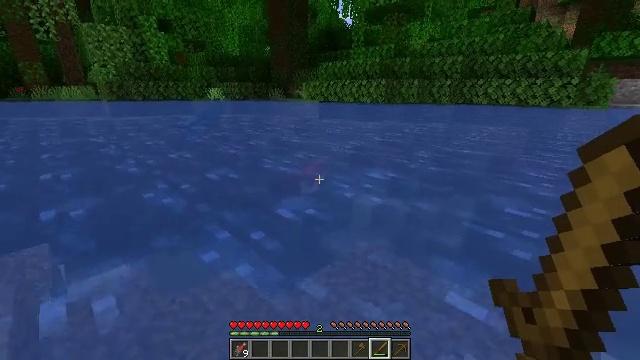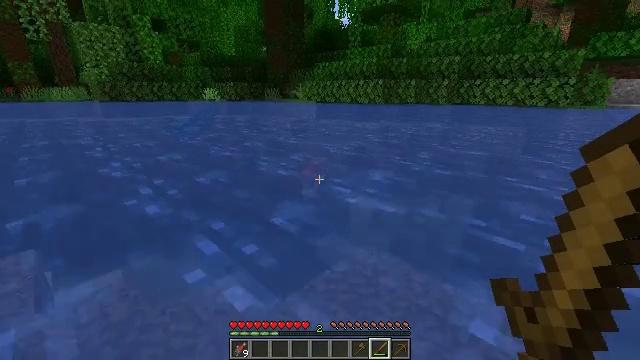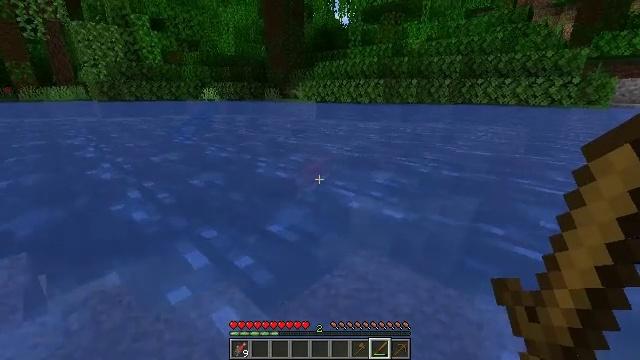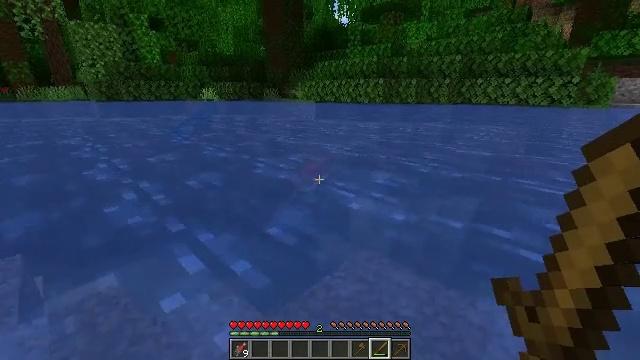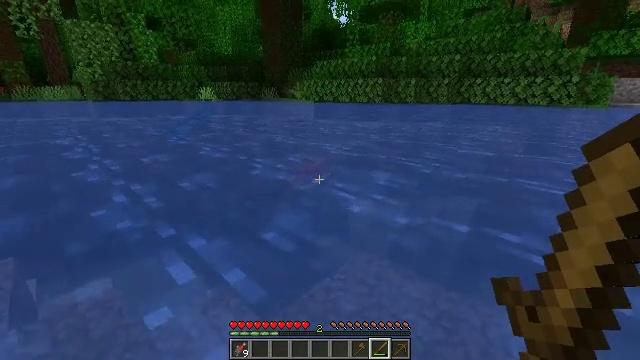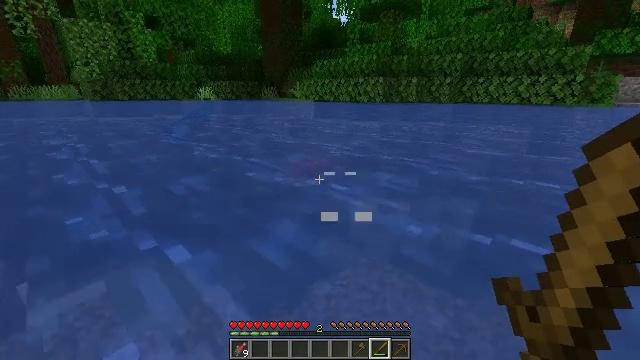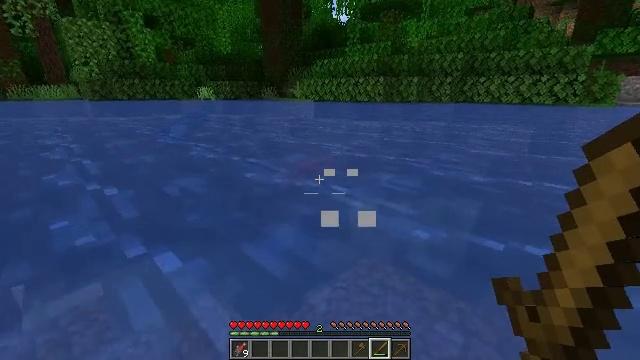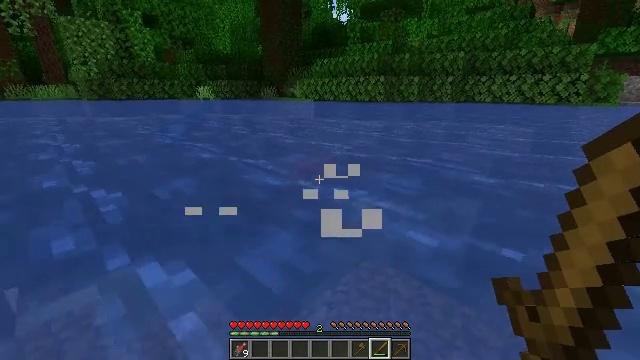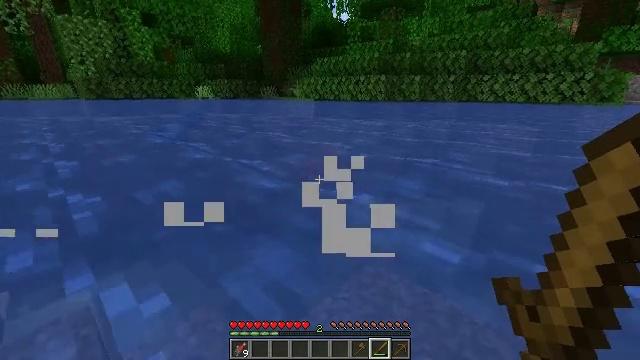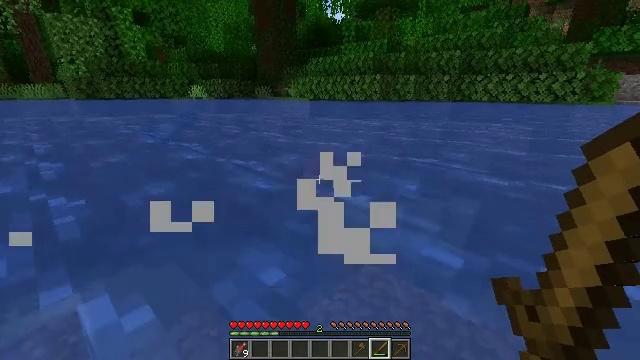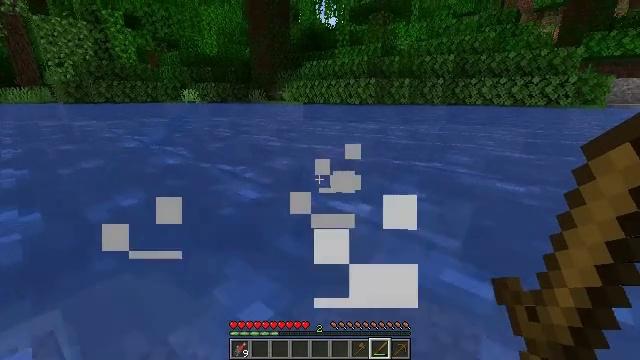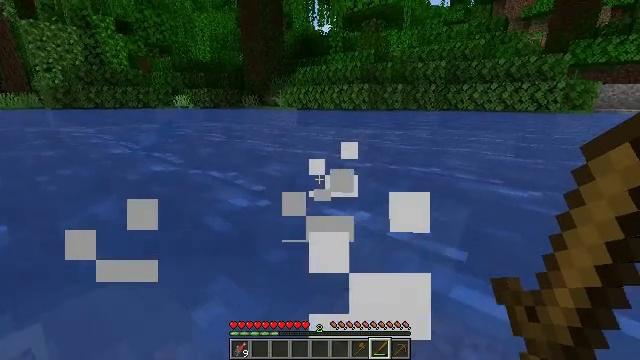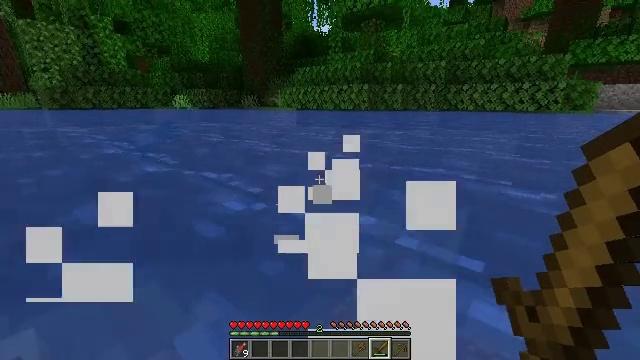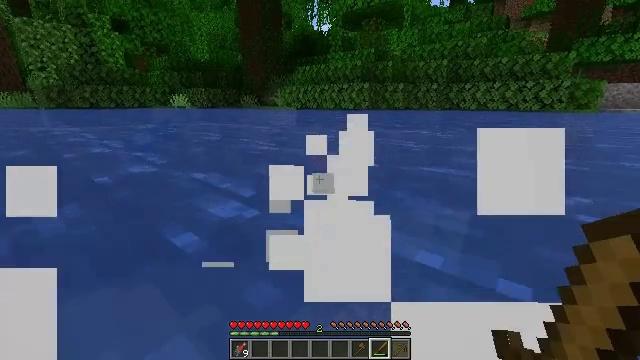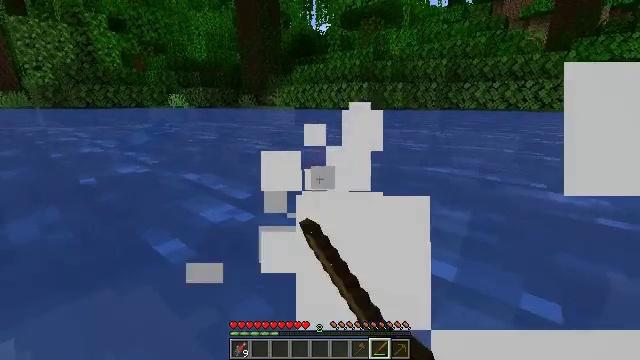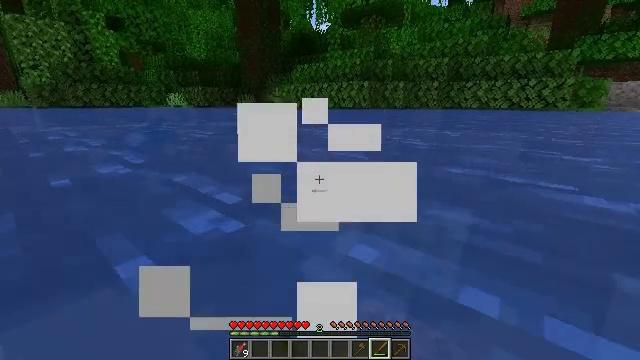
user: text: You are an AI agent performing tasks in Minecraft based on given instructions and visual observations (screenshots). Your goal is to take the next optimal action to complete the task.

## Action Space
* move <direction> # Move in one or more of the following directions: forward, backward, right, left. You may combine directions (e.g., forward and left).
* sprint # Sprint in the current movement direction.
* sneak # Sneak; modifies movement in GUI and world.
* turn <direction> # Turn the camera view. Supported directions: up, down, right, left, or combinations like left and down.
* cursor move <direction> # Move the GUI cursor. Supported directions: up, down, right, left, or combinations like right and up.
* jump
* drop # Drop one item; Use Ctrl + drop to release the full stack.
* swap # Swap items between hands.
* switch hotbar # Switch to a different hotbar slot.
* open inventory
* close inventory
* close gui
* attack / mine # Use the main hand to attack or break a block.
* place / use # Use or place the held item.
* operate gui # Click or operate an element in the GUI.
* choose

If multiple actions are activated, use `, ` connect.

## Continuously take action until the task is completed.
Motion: motion action
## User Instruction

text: Fish and kill the salmon.
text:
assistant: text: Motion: move forward
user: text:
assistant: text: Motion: move forward
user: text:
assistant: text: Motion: move forward
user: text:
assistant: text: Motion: move forward
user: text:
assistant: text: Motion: move forward
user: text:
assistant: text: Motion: move forward
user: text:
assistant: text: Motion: move forward
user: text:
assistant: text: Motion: move forward
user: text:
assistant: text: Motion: move forward, turn right
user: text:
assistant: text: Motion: move forward, turn right
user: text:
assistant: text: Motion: move forward, turn right and up
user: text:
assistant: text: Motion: move forward
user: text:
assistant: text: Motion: move forward, attack / mine
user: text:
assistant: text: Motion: move forward, attack / mine
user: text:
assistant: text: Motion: move forward, attack / mine
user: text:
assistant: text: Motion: move forward
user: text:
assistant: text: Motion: move forward
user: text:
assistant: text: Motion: move forward, turn right
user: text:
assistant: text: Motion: move forward
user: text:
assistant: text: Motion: move forward, turn right
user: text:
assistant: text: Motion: move forward
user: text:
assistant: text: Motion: move forward
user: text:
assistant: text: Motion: move forward
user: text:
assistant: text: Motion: move forward
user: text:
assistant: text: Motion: move forward
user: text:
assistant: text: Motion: move forward
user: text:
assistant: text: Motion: move forward
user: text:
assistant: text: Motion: move forward
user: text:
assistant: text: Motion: move forward
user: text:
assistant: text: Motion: move forward